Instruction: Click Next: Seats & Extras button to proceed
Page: traveler
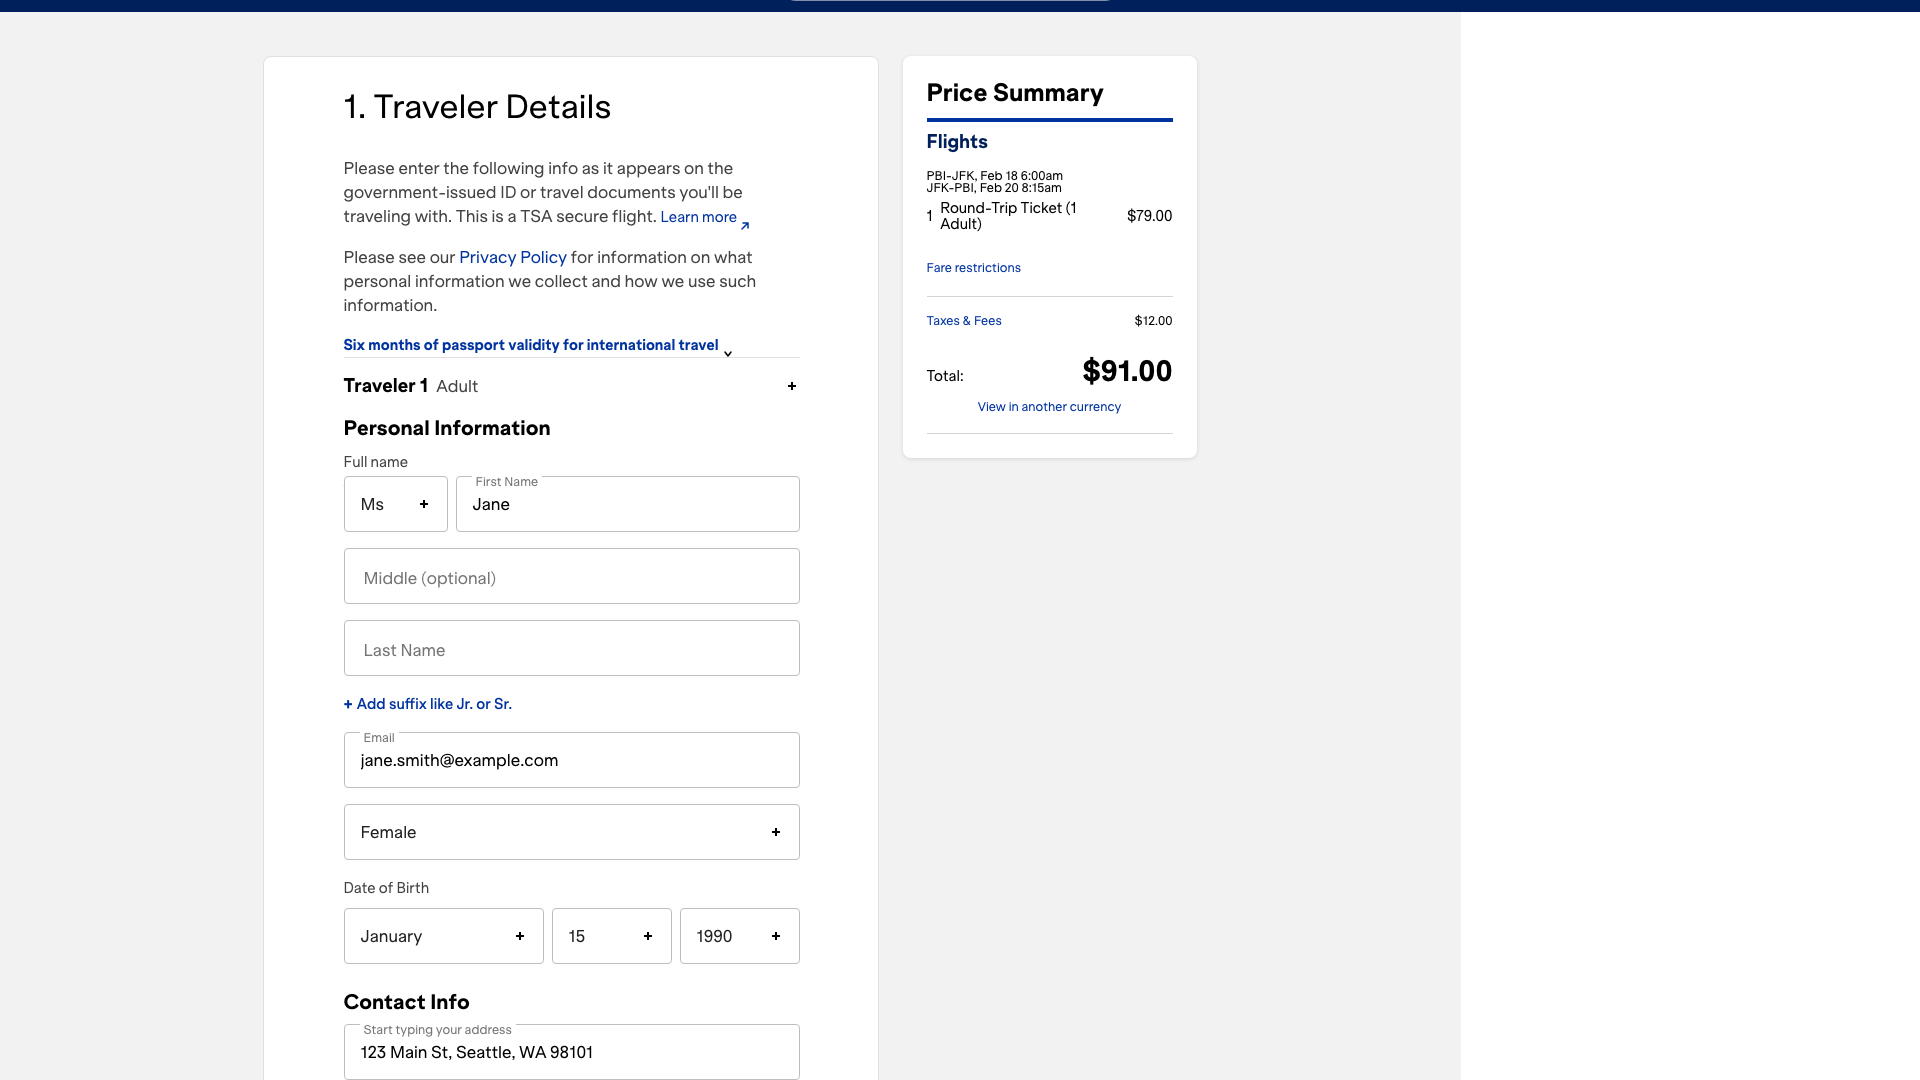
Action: click